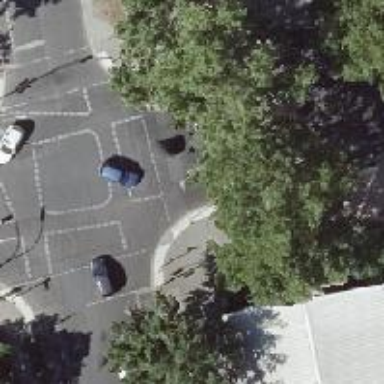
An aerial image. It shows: Road crossing with traffic signals.